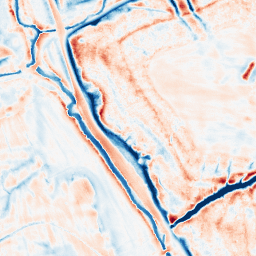
Category: edge_preserving
Decomposition family: bilateral
Decomposition parameters: d: 21
sigma_color: 50
sigma_space: 25
Upsampling method: sinc_hamming
Upsampling parameters: scale: 4
kernel_size: 16
Upsampling scale: 4